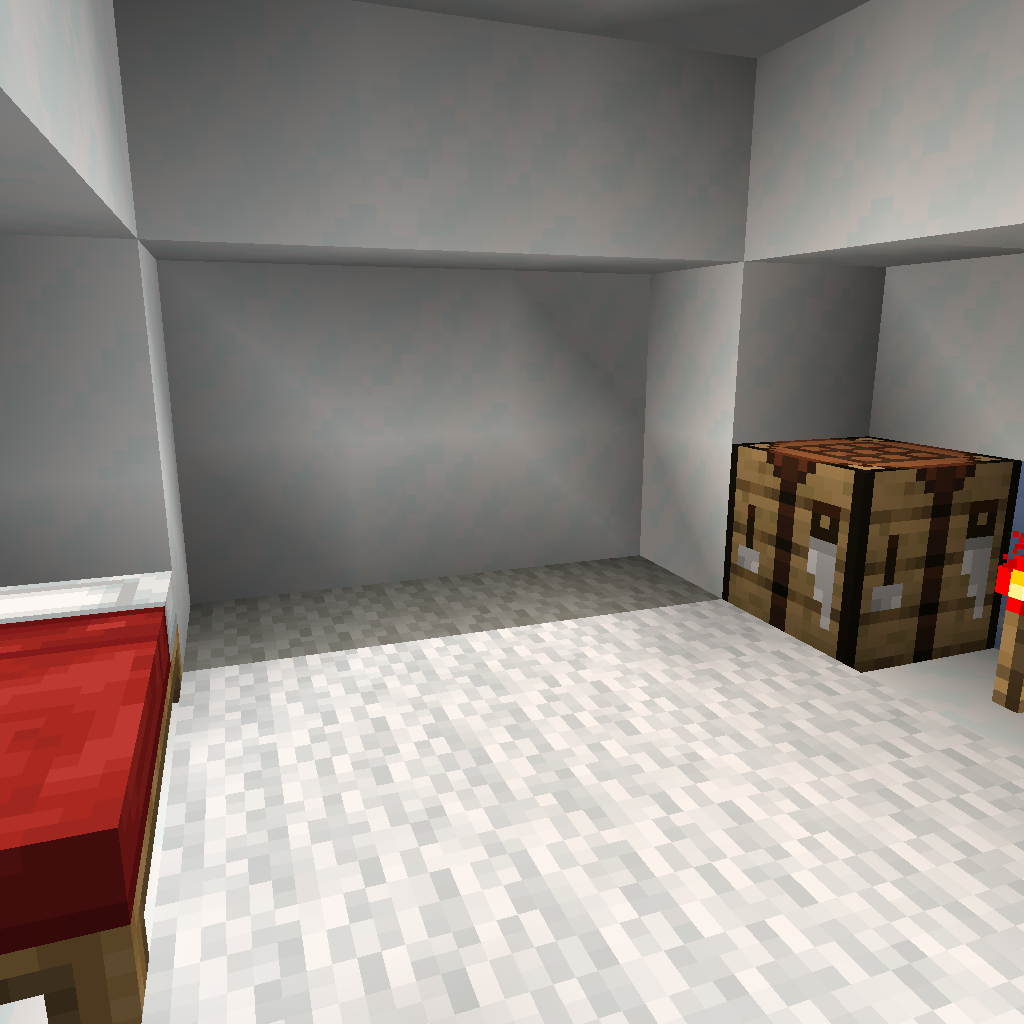
inside ice igloor with bed and crafting table